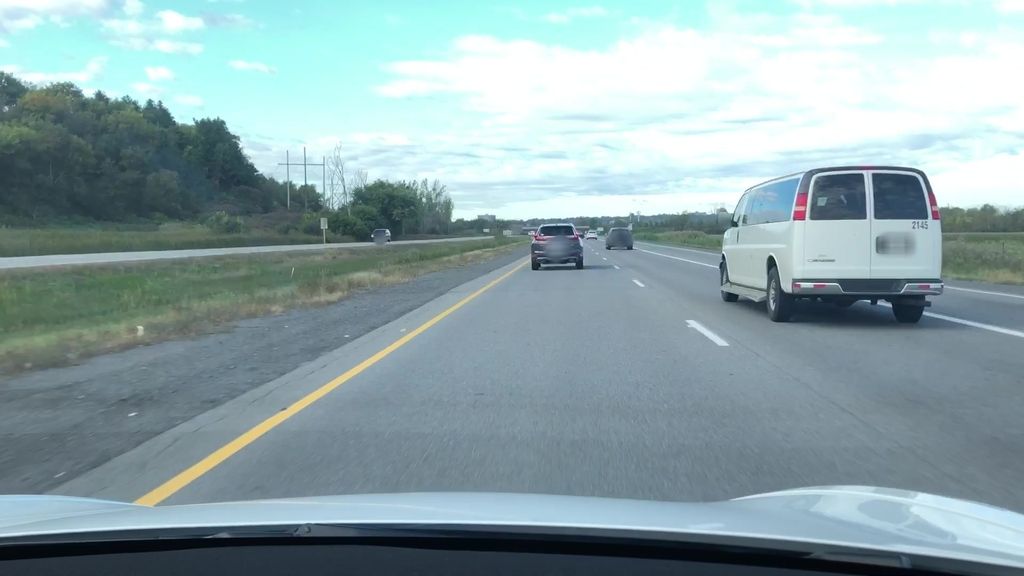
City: ottawa-gatineau